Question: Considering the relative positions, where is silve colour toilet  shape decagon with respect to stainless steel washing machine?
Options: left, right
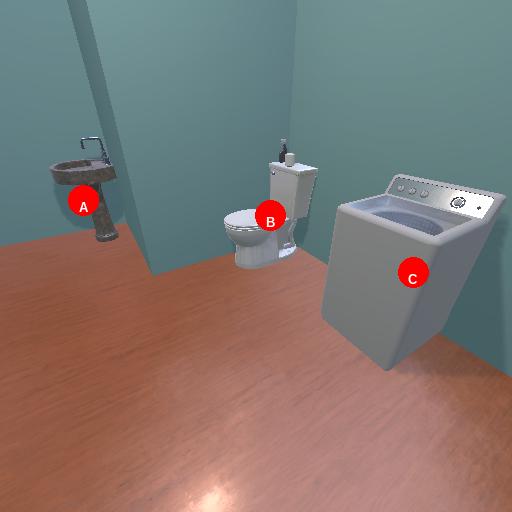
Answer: left